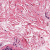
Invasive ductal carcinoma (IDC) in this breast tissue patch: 0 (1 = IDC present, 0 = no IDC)